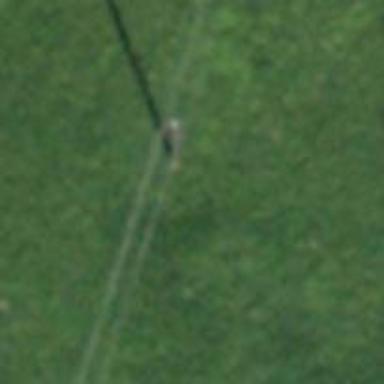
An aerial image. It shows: Power pole.